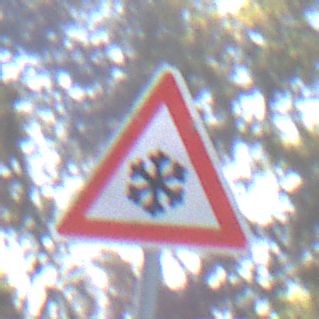
Verkehrszeichen: SchneeOderEisglaette
Umgebung: Outdoor, Suburban
Tageszeit: MorningAfternoon
Wetter: PartlyCloudy
Licht: Natural
Jahreszeit: NotSpecified
Kontrast: HighContrast